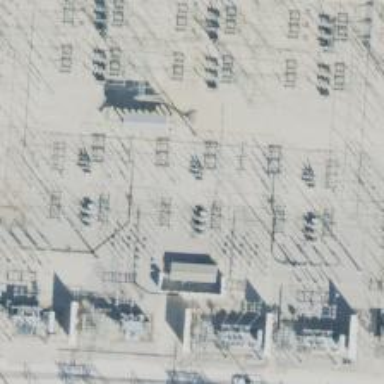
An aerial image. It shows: Switch used for power control.